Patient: sex F, age 57
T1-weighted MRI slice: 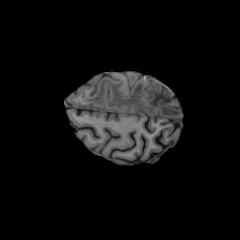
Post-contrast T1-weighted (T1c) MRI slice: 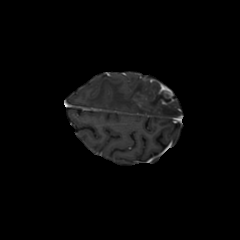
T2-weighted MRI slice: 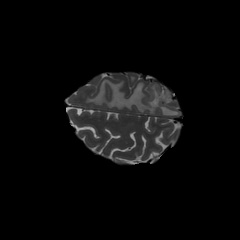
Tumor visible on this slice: yes
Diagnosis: Glioblastoma, IDH-wildtype
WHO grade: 4